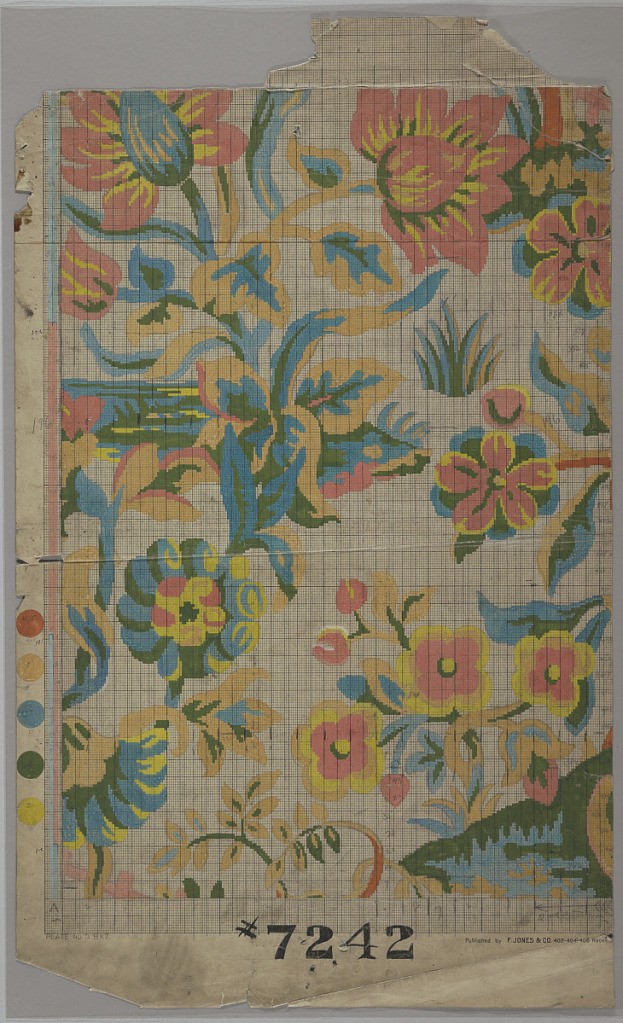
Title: Mise-en-carte for Textile, No. 7242
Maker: Orinoka Mills, Philadelphia, Pennsylvania, USA
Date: ca. 1920
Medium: Brush and gouache, graphite on pre-printed graph paper
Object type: Drawing
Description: Stylized floral design with birds.